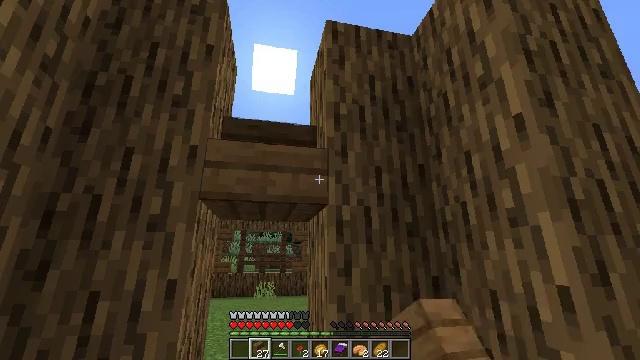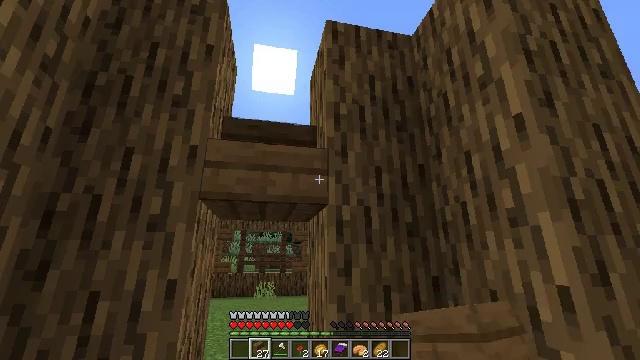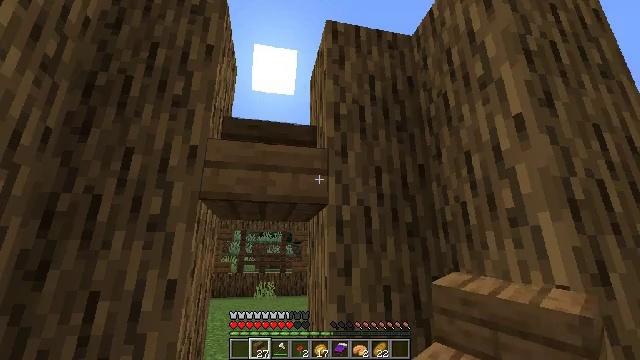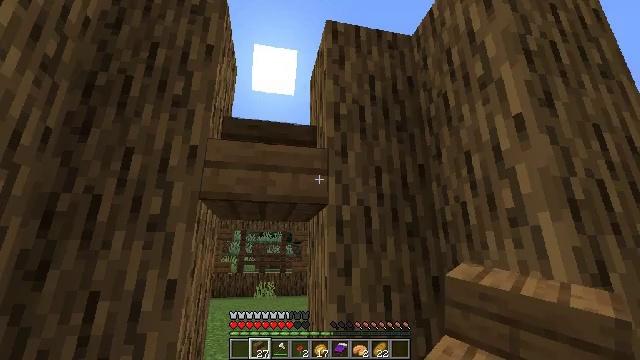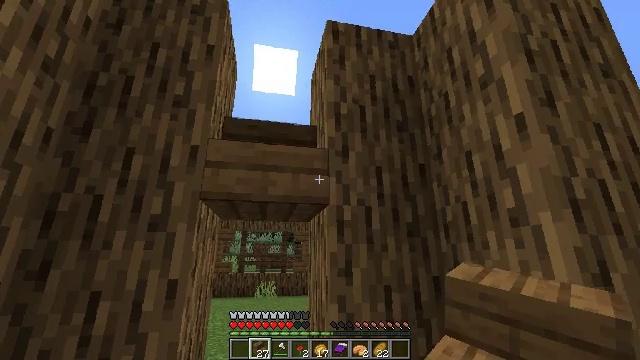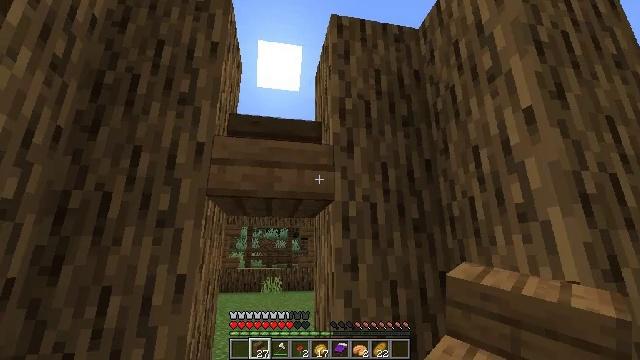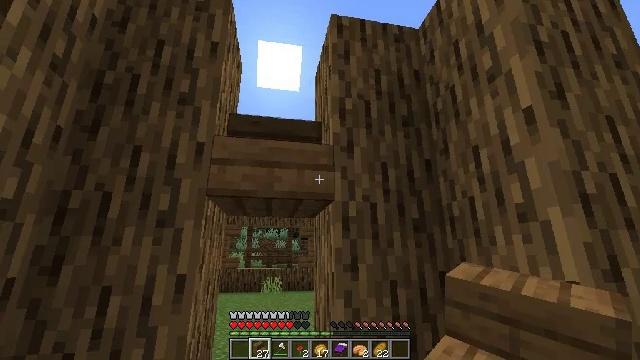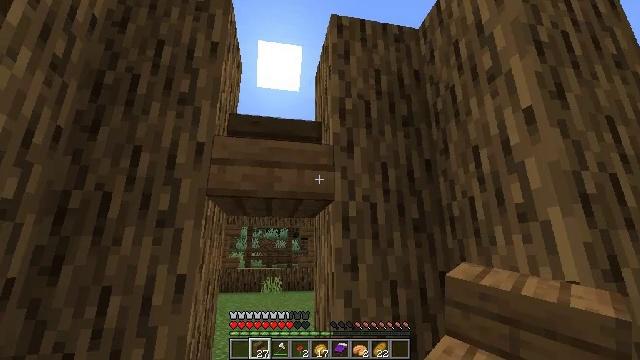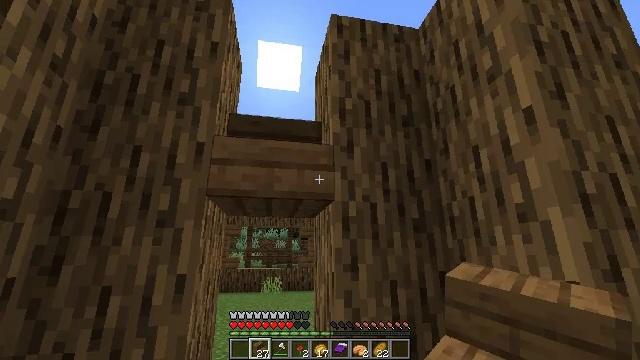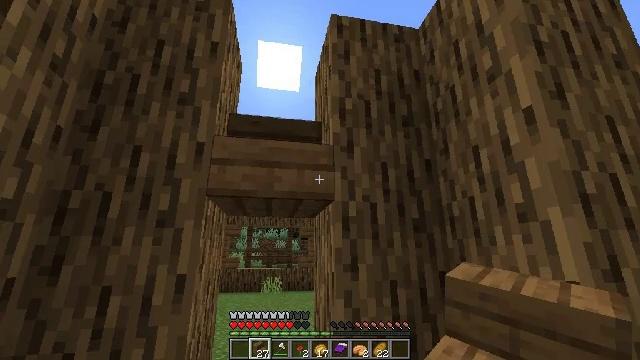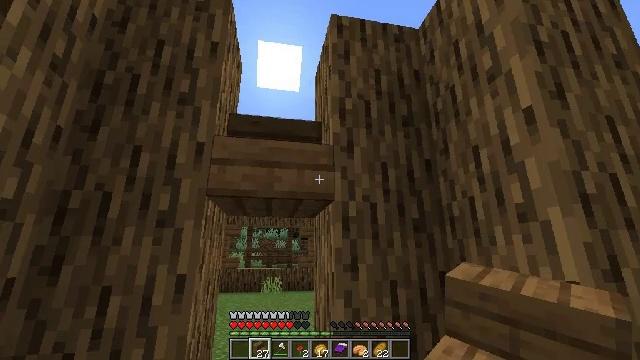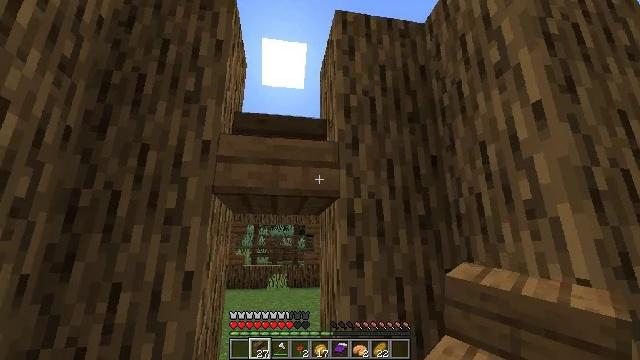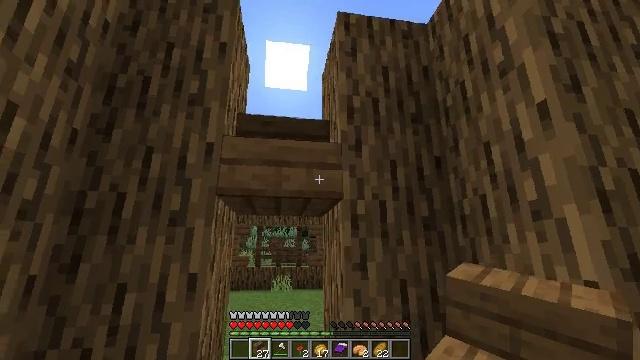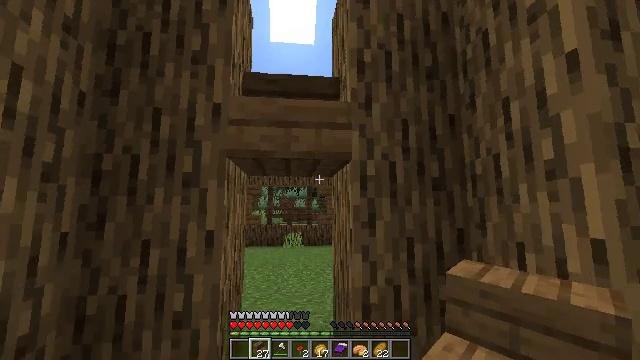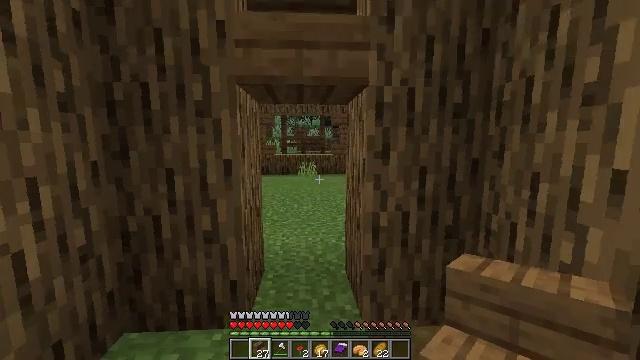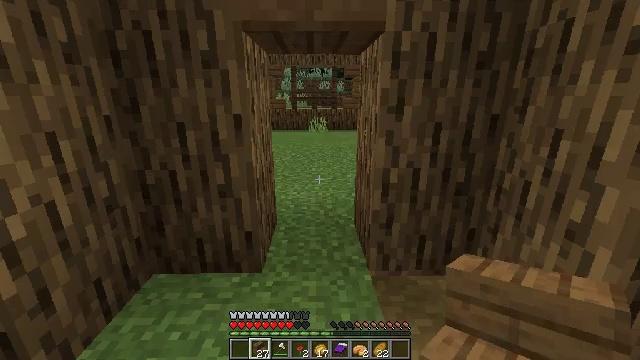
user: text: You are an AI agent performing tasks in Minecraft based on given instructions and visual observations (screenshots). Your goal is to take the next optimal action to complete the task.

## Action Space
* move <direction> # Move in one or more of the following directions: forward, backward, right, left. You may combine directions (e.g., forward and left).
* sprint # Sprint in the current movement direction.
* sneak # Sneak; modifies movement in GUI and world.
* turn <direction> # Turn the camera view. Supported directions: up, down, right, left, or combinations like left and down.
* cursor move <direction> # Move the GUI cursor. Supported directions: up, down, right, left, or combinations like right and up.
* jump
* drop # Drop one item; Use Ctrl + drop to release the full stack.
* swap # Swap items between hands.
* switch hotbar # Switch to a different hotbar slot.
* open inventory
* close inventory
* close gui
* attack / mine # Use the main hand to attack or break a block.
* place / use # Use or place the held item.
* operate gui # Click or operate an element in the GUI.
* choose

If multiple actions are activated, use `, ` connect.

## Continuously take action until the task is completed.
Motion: motion action
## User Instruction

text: Break the spruce stairs for wood.
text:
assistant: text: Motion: no_op
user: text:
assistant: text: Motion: no_op
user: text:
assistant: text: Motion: no_op
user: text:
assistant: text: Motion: no_op
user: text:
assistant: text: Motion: turn left
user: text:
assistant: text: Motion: no_op
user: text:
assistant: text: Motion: no_op
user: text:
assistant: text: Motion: no_op
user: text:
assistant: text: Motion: no_op
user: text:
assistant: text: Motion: no_op
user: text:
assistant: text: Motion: turn left
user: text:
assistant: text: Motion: no_op
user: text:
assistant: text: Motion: turn left and down
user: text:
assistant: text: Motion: turn left and down
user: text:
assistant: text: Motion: turn left and down
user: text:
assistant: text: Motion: no_op
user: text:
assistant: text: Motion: no_op
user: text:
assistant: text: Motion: no_op
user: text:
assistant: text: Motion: no_op
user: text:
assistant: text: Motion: no_op
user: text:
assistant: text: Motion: no_op
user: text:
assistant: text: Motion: no_op
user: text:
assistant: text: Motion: no_op
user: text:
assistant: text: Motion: no_op
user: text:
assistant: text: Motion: no_op
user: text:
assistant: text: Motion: no_op
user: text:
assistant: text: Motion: turn left and up
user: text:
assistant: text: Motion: turn left and up
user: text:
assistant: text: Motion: turn right and up
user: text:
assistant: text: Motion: turn up